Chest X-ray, AP view. Patient: 65 years old, sex F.
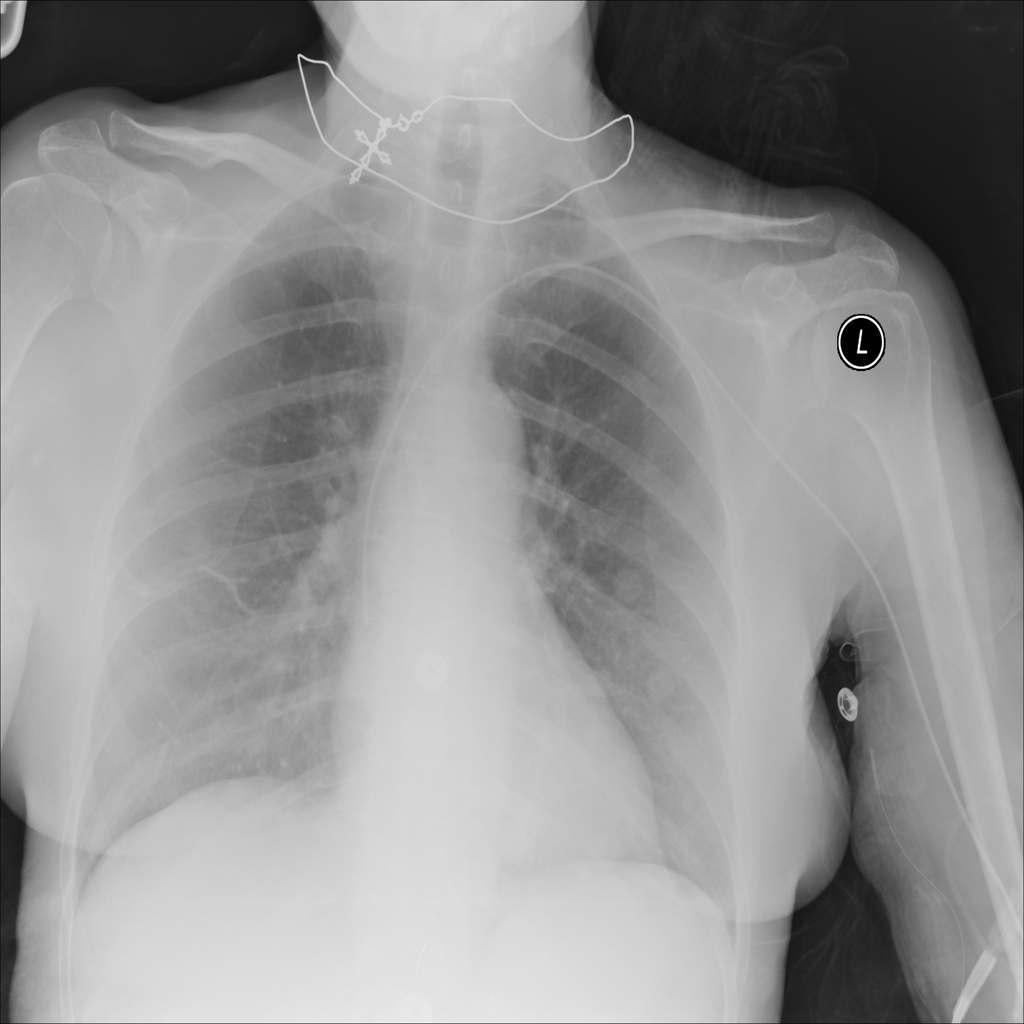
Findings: No Finding